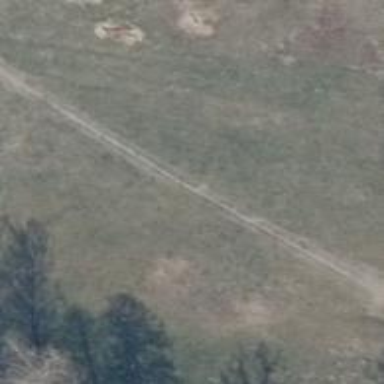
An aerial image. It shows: Dirt path.